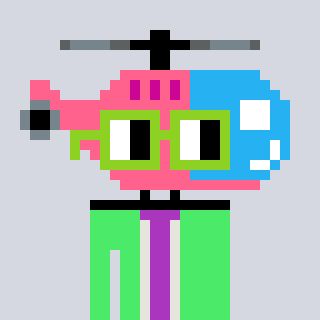
a pixel art character with square light green glasses, a helicopter-shaped head and a teal-colored body on a cool background